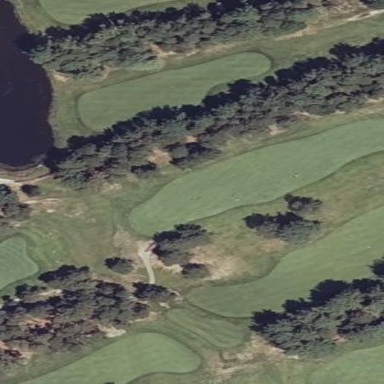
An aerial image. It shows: Golf fairway in the image.